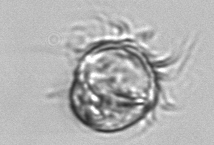
Label: Leegaardiella_ovalis